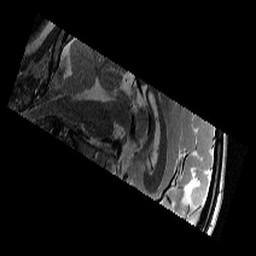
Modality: T2w
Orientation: sagittal
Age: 13
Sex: female
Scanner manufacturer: siemens
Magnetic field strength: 3 T
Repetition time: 9.23 s
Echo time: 0.067 s